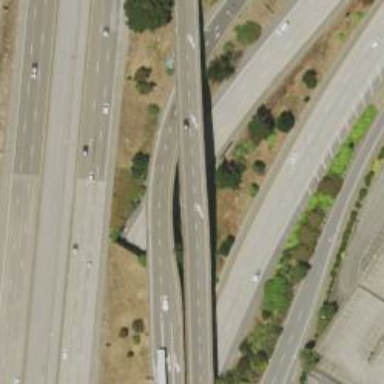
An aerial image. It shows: Trunk link highway passing over bridge.